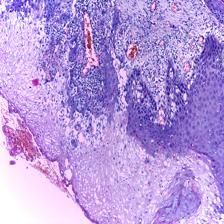
Diagnosis: OSCC